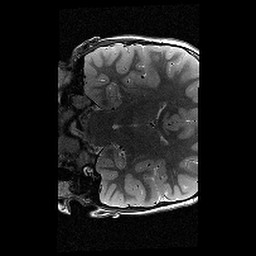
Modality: T2w
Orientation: coronal
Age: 9
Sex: female
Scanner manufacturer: siemens
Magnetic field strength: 3 T
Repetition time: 9.23 s
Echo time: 0.067 s